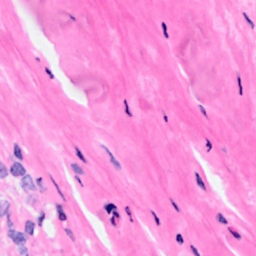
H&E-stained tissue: Breast